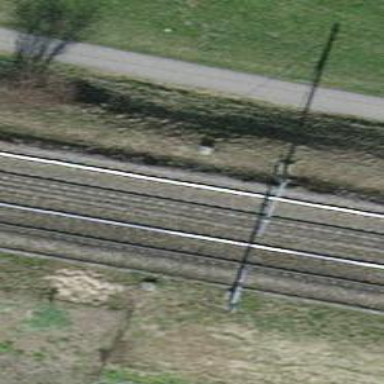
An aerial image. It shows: Railway milestone.